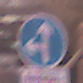
Verkehrszeichen: VorgeschriebeneFahrtrichtungGeradeausOderLinks
Zusatzzeichen unten: SonstigeFahrzeugePersonengruppenFrei1
Umgebung: Outdoor, Urban
Tageszeit: SunriseSunset
Wetter: PartlyCloudy
Licht: Natural
Jahreszeit: NotSpecified
Kontrast: MediumContrast